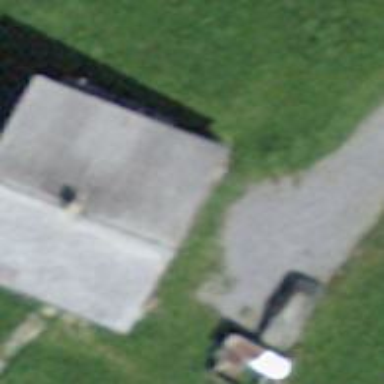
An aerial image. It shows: Rural barn.